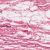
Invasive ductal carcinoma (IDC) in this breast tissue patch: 0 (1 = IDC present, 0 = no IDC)